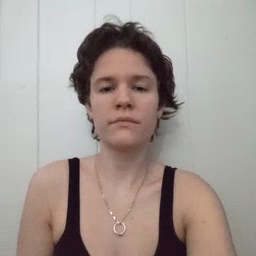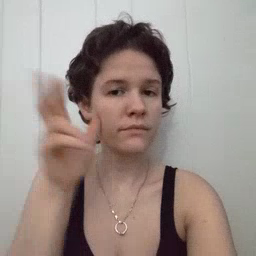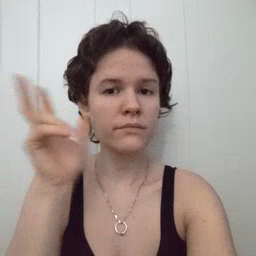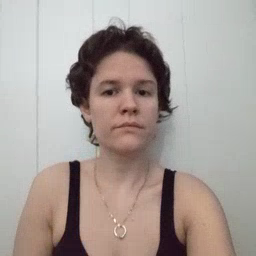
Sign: listen